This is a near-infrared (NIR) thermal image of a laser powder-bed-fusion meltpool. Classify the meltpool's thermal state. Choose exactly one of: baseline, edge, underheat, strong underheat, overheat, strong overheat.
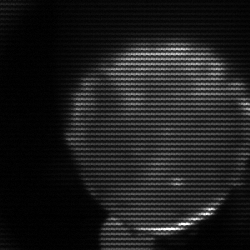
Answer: edge